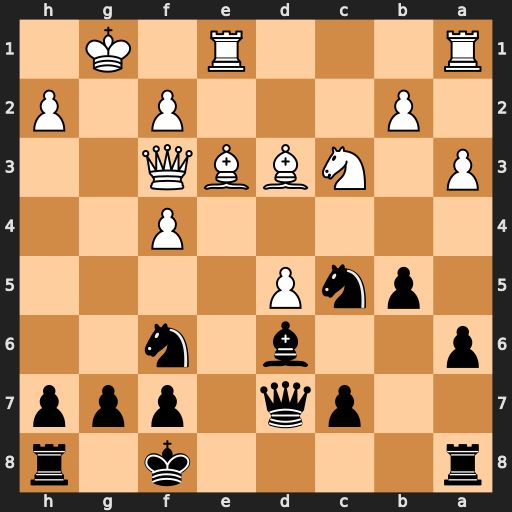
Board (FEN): r4k1r/2pq1ppp/p2b1n2/1pnP4/5P2/P1NBBQ2/1P3P1P/R3R1K1
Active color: b
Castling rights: -
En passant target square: -
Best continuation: Nxd3